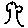
Label: tree